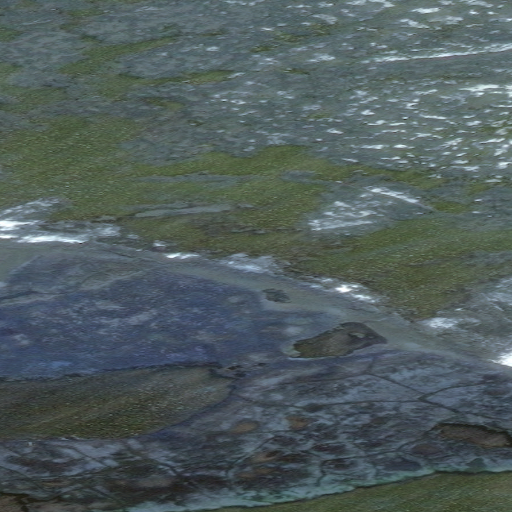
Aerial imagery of cape in Alaska named Avak Point containing only unknown